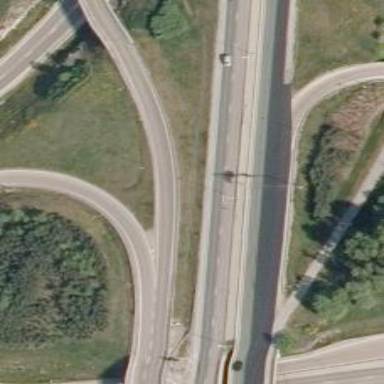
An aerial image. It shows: Asphalt trunk link road.